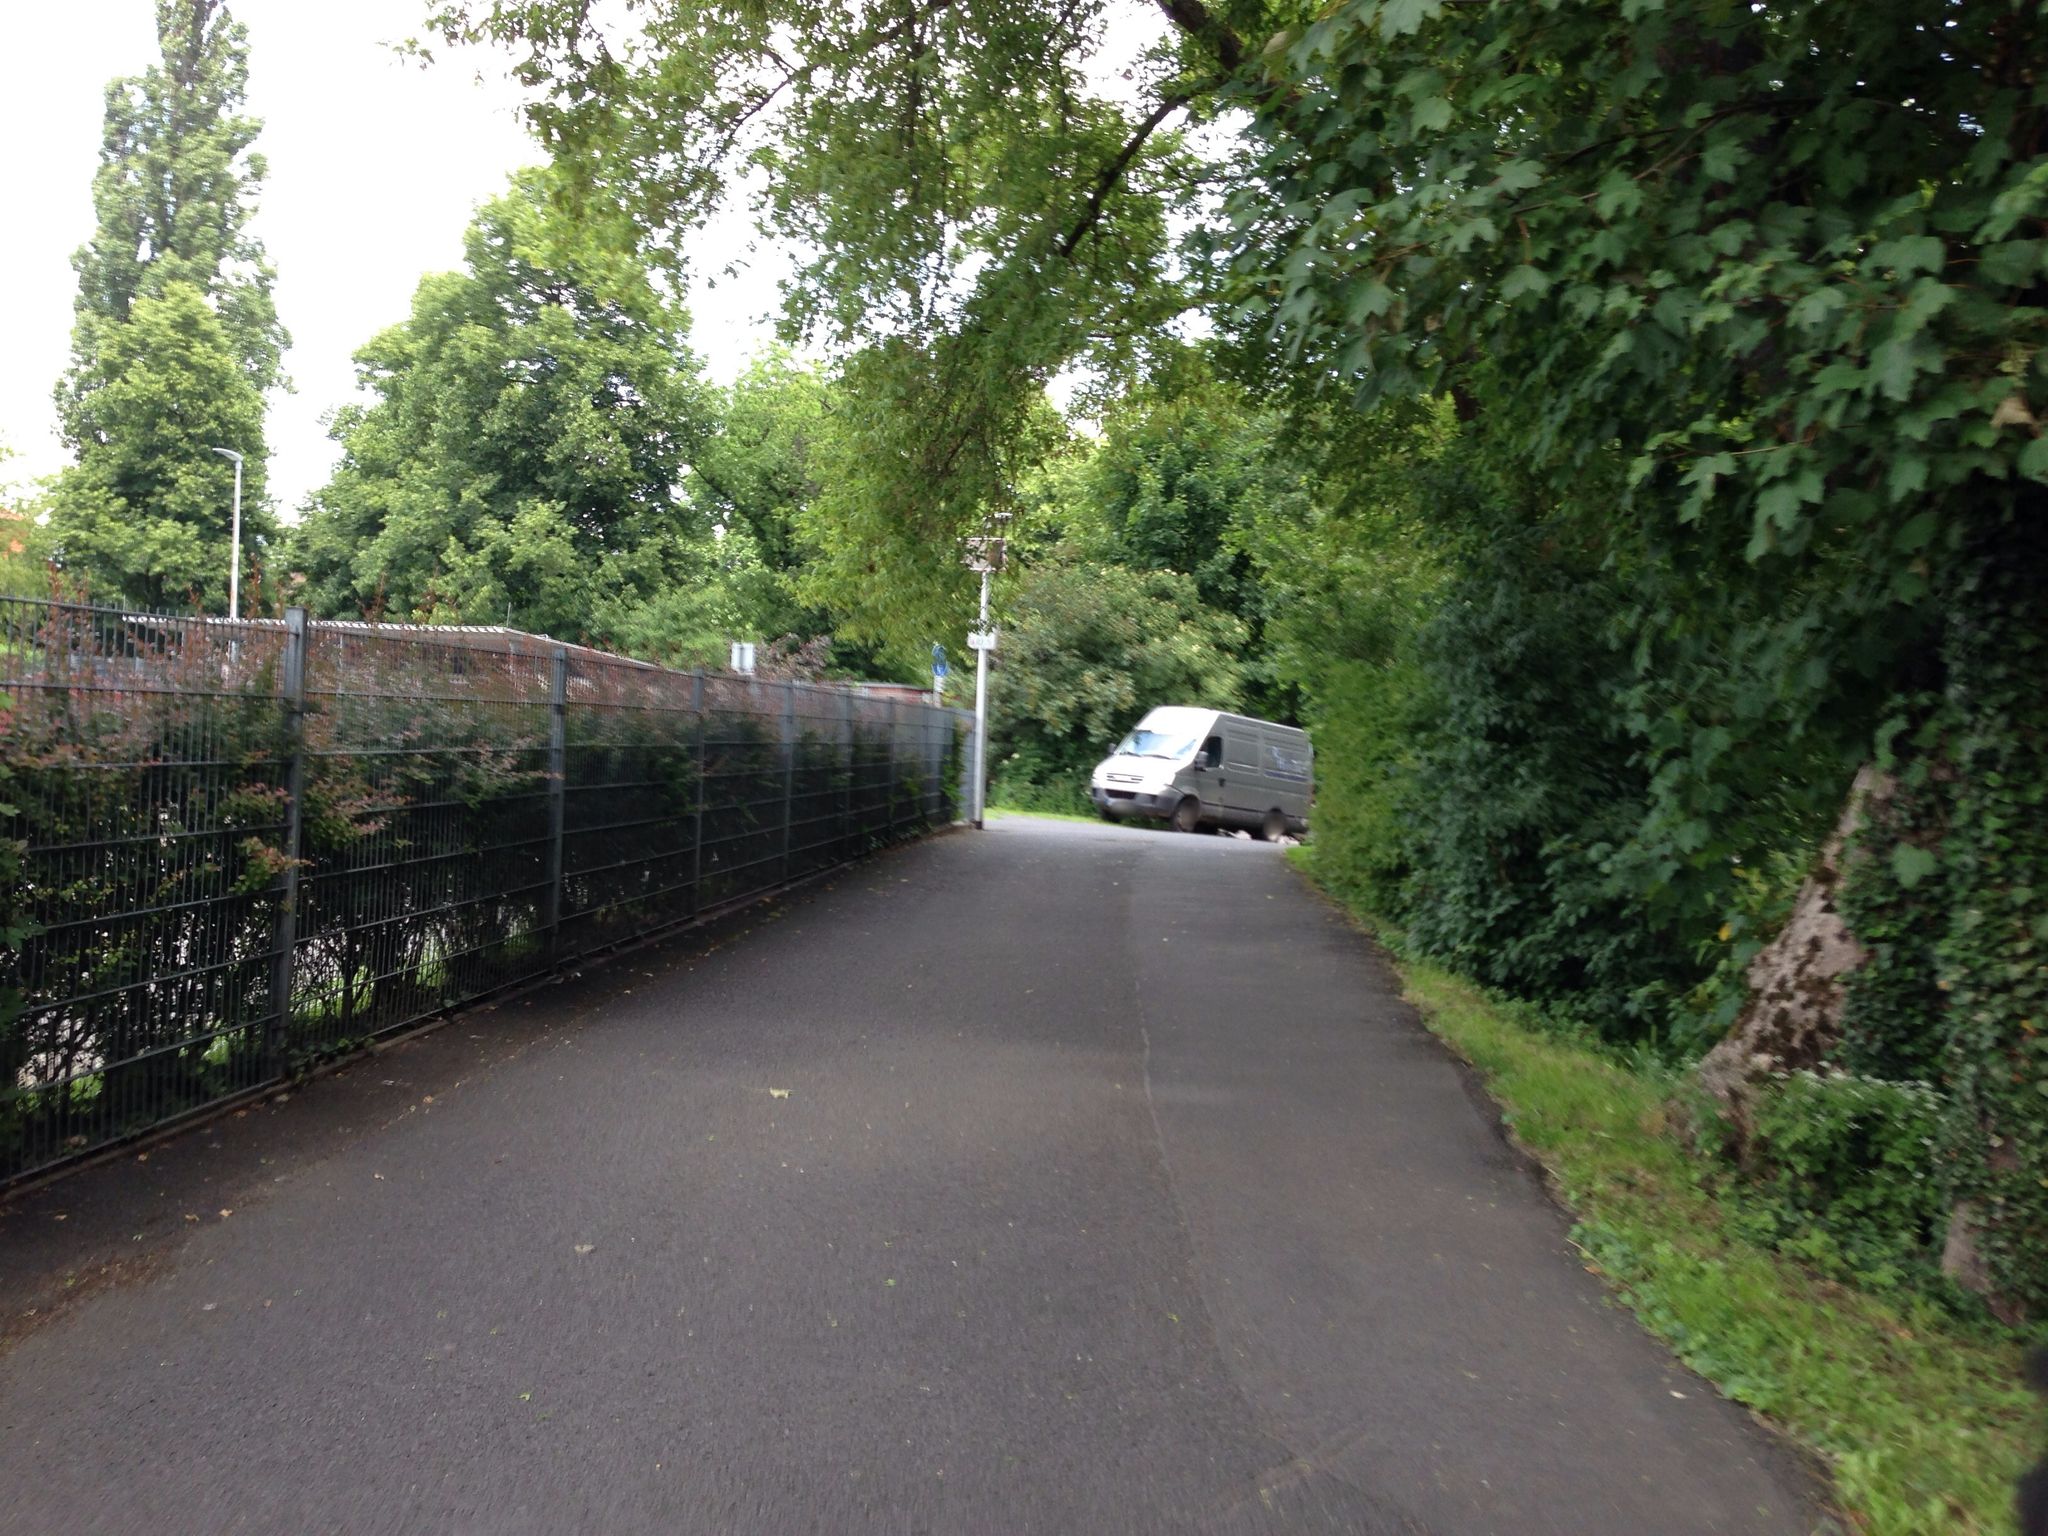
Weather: clear
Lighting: day
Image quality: slightly poor
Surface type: cycling surface
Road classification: path, service
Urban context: urban centre
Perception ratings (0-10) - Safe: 4.03, Lively: 3.23, Beautiful: 8.98, Boring: 6.02, Depressing: 5.43, Wealthy: 5.63